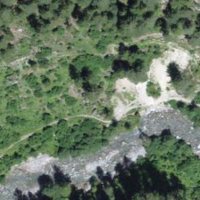
EUNIS habitat code: 45
Species observed at this site:
Prunella vulgaris
Rubus saxatilis
Lathyrus pratensis
Cercopis vulnerata